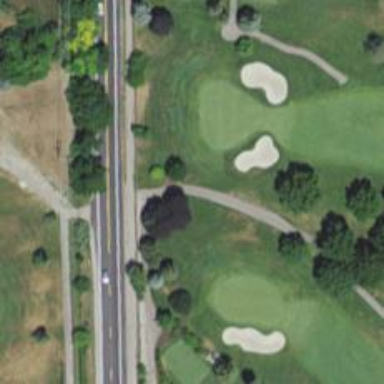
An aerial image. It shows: Service road designated as golf cart path.